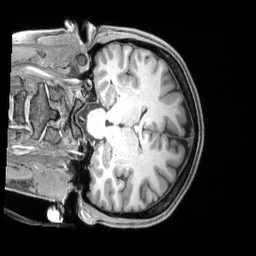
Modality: T1w
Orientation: coronal
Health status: healthy
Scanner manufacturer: siemens
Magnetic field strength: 3 T
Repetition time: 2.4 s
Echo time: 0.00222 s